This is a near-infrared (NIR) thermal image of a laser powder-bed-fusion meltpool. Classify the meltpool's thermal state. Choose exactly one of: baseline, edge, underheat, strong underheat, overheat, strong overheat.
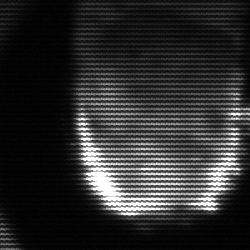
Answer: baseline